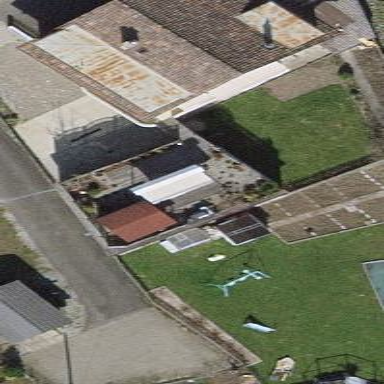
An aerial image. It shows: Garage.